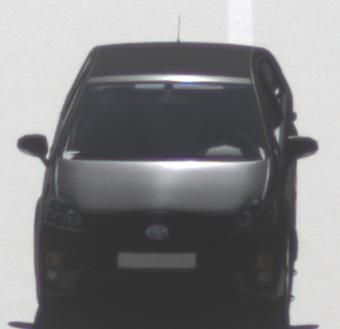
Make: Toyota
Model: Prius 1.5 Hybrid
Detailed model: Prius (HW2)
Model produced from: 2006/03
Model produced until: 2009/06
Doors: 5
Color: black
Road condition: dry road
Daytime: morning or afternoon
Contrast: high contrast